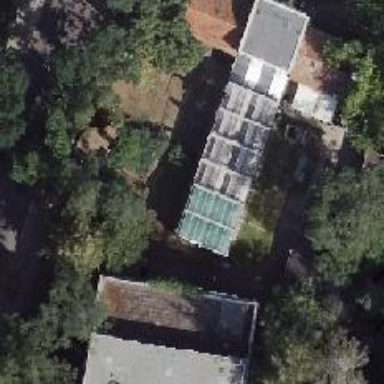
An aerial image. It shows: University building.